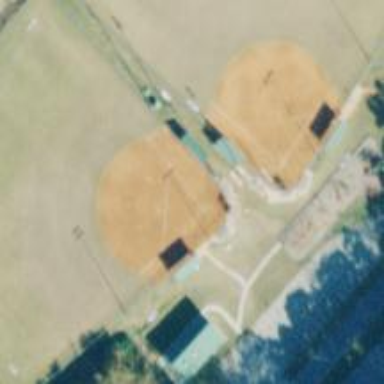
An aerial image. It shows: Baseball pitch for leisure land activities.